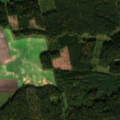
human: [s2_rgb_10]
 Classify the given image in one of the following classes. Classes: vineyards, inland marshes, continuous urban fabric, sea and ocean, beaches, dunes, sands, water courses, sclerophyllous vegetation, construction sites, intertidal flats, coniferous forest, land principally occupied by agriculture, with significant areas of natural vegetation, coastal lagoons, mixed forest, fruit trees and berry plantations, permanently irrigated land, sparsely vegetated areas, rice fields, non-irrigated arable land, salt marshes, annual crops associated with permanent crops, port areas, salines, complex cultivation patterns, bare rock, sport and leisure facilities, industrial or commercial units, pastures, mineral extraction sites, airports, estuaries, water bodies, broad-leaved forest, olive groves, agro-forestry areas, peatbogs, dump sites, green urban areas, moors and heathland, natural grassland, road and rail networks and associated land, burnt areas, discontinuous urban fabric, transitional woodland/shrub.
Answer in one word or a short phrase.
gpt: non-irrigated arable land, pastures, coniferous forest, transitional woodland/shrub